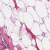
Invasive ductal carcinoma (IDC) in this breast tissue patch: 1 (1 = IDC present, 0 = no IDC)